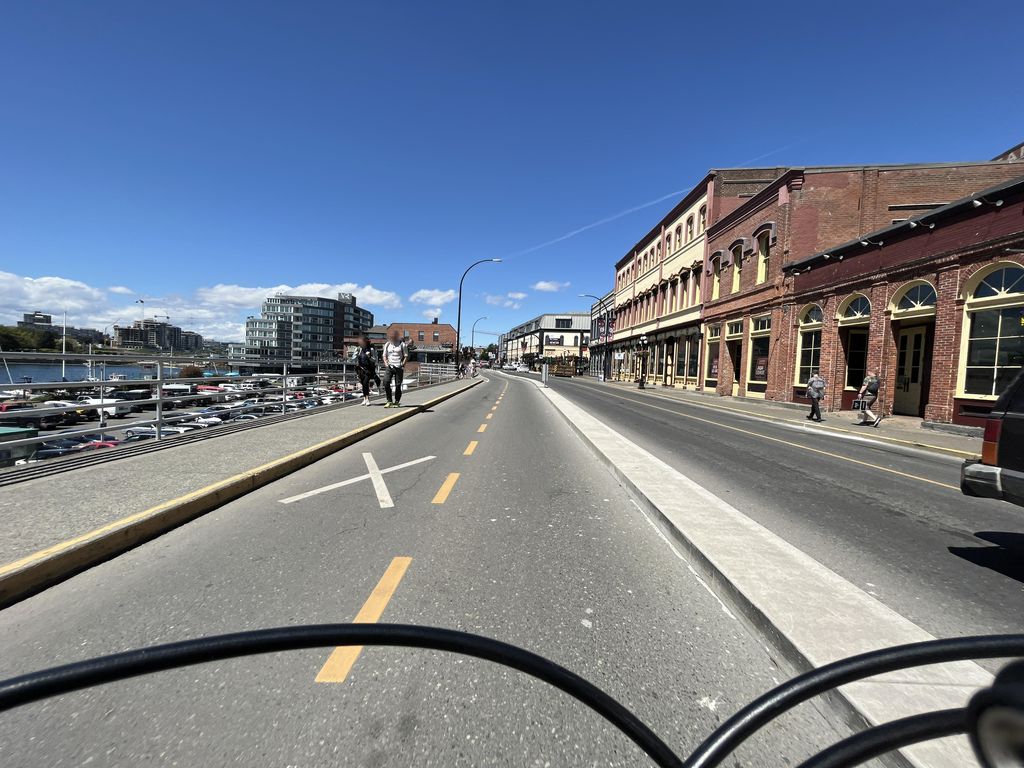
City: victoria